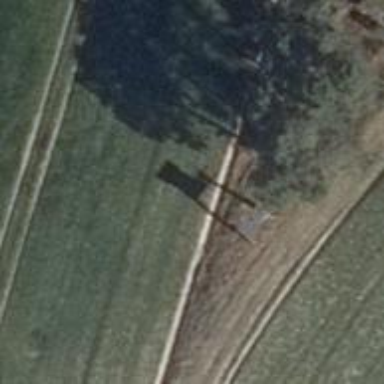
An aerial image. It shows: Hunting stand.